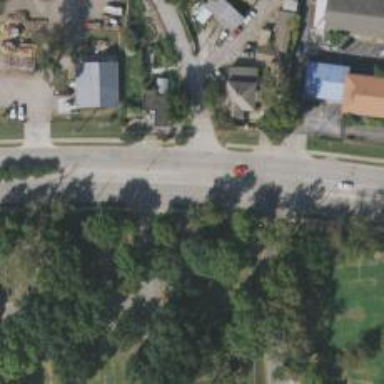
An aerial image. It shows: Secondary road.